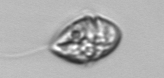
Label: Gyrodinium